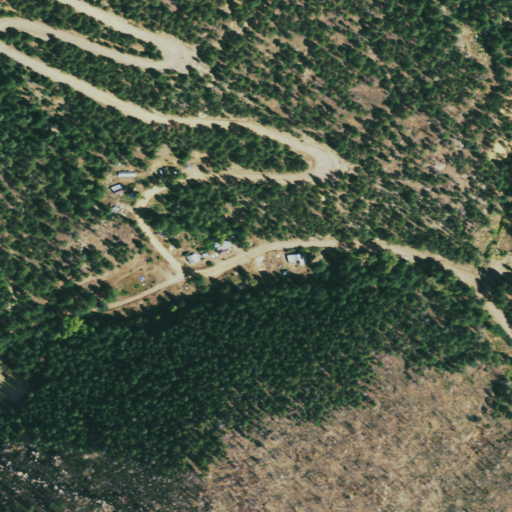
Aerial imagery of valley in Colorado named Cash Gulch containing evergreen forest, shrub, mixed forest, grassland, and open development